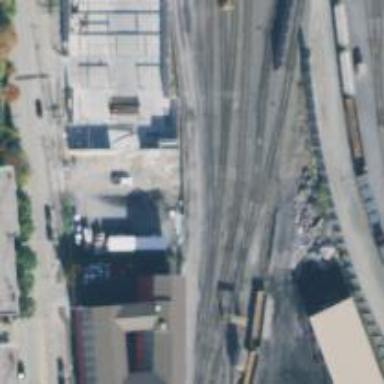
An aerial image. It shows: Railway yard in service.